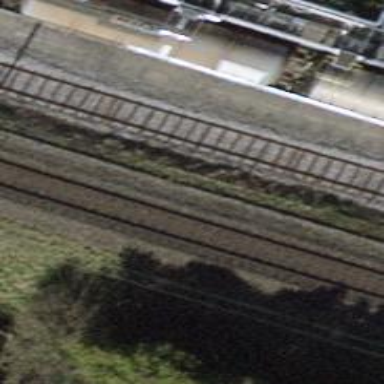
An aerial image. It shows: Single-track electrified railway with contact line.